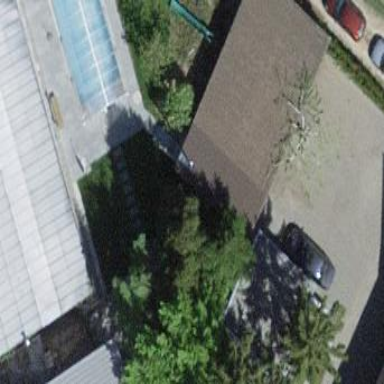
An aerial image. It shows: View of roof of building.